Question: Can anyone tell me how I can get the number of unread items in my inbox from gmail using imap or something else and display it in a label in C# WinForms?
I tried using atom feeds, but never could get it
Here is what I want to look like, if it helps:

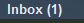
Answer: You probably want to find all messages with the 'UNSEEN' flag set.
'''
Imap imap = new Imap();
/* connect, login, etc. */
imap.Connect(...);
/* fill login and select folder code */
List<long> unseenList = imap.SearchFlag(Flag.Unseen);
// now you can get the count from unseeList
int unread = unseenList.Count;
'''